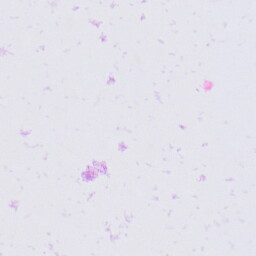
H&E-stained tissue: Prostate